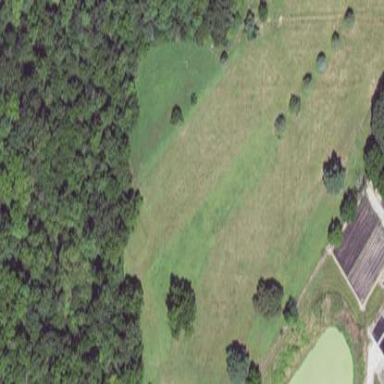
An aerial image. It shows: Well-maintained grassy area known as fairway on golf course.